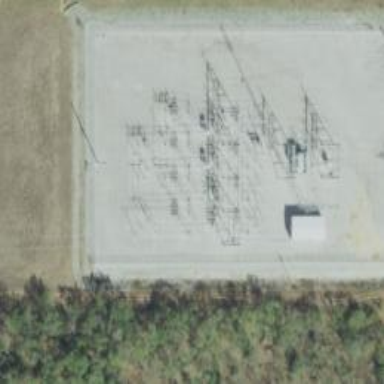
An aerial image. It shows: Power tower.